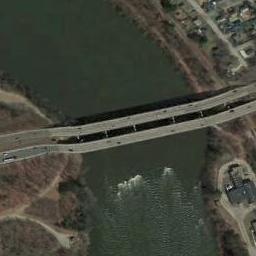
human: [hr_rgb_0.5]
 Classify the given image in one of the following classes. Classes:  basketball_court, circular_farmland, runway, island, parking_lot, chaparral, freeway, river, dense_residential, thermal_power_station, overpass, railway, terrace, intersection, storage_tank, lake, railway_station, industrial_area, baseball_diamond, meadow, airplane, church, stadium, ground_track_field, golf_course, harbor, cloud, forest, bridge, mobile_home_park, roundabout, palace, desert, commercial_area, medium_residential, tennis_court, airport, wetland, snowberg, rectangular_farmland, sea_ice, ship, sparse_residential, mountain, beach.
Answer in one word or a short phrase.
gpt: bridge